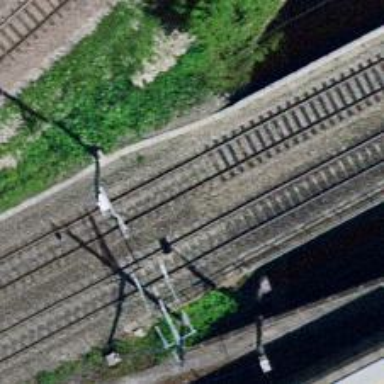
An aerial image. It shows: Bridge with single railway track electrified by contact line.